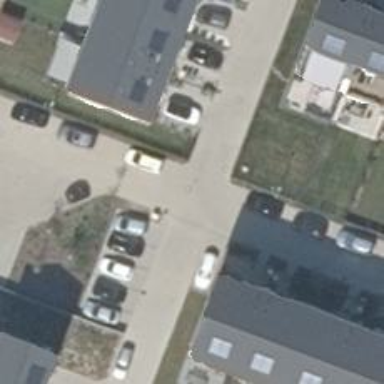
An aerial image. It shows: Residential road.